Question: I have the lava-lamp navigation basically working, but I have a small issue.
I'm using this <URL> and am trying to get my navigation to look like this:

So I have it working, except the issue I'm having is that I need the links to be one color (black) when the lava-lamp image isn't over them, and white when it is. Hover works fine for that, but the issue comes with class current (the lava-lamp hover effect is on class current by default).
If I set the link to white for class current, the link stays white even when you hover over a different navigation link.
I assume some simple JavaScript could fix this, but I'm not that knowledgeable in it and would appreciate if anyone could share the solution with me.
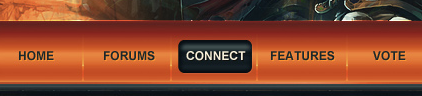
Answer: Just rewrite the plugin to add colors ?
'''
//lavalamp plugin
(function($) {
$.fn.lavaLamp = function(o) {
o = $.extend({
fx: "linear",
speed: 500,
click: function() {}
}, o || {});
return this.each(function() {
var me = $(this),
noop = function() {},
$back = $('<li class="back"><div class="left"></div></li>').appendTo(me),
$li = $("li", this),
curr = $("li.current", this)[0] || $($li[0]).addClass("current")[0];
$li.not(".back").hover(function() {
move(this);
}, noop);
$(this).hover(noop, function() {
move(curr);
});
$li.click(function(e) {
setCurr(this);
return o.click.apply(this, [e, this]);
});
setCurr(curr);
function setCurr(el) {
$back.css({
"left": el.offsetLeft + "px",
"width": el.offsetWidth + "px"
});
curr = el;
};
function move(el) {
$(el).find('a')
.css('color', o.hover_color).end()
.siblings('li').find('a')
.css('color', o.color);
$back.each(function() {
$(this).dequeue();
}).animate({
width: el.offsetWidth,
left: el.offsetLeft
}, o.speed, o.fx);
};
});
};
})(jQuery);
'''
call plugin with colors
'''
$(document).ready(function() {
$(".lavaLamp").lavaLamp({
fx: "backout",
speed: 700,
color: "#fff",
hover_color: "#000"
});
});
'''
<URL>
Added color animation (requires the easing plugin / jQuery UI) - <URL>